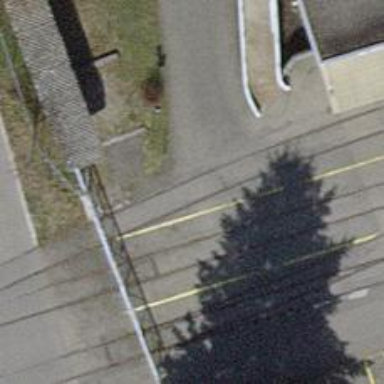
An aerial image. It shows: Disused railway spur with one track.